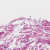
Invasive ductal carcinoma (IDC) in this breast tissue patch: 0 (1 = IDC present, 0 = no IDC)